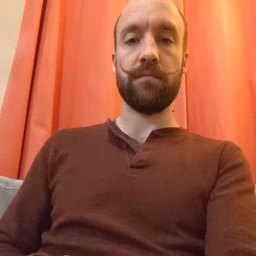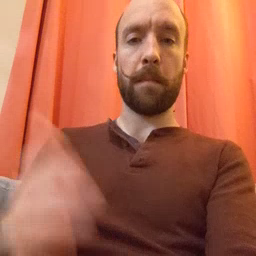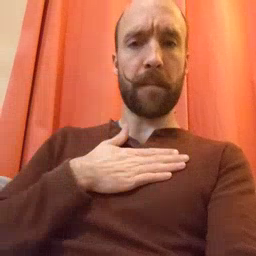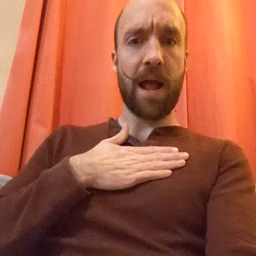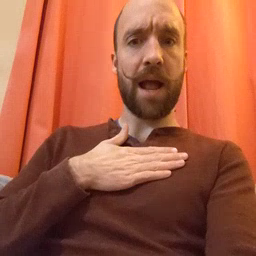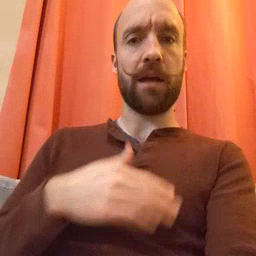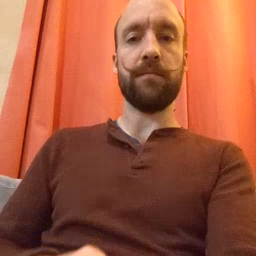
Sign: minemy